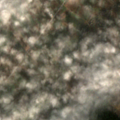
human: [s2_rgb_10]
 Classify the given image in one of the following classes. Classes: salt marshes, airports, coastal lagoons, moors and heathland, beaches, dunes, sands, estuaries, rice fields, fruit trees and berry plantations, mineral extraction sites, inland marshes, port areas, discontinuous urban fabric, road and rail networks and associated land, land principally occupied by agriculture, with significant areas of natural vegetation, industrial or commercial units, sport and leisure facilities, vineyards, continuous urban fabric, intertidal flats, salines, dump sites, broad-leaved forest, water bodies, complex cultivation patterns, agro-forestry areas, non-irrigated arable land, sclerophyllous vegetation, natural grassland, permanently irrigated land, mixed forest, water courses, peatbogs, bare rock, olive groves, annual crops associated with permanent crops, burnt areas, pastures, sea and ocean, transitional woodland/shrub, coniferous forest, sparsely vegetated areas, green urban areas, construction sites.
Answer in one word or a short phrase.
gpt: discontinuous urban fabric, non-irrigated arable land, land principally occupied by agriculture, with significant areas of natural vegetation, coniferous forest, transitional woodland/shrub